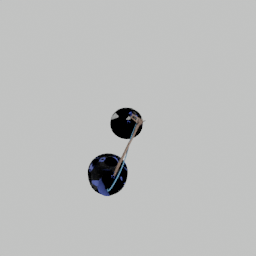
Label: lighting